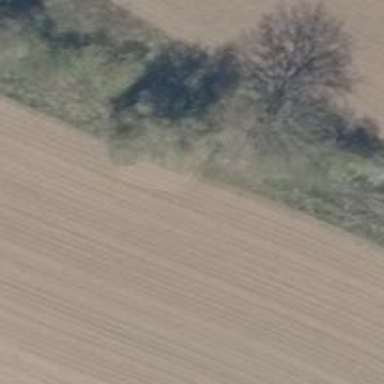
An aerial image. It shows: Row of trees in natural setting.